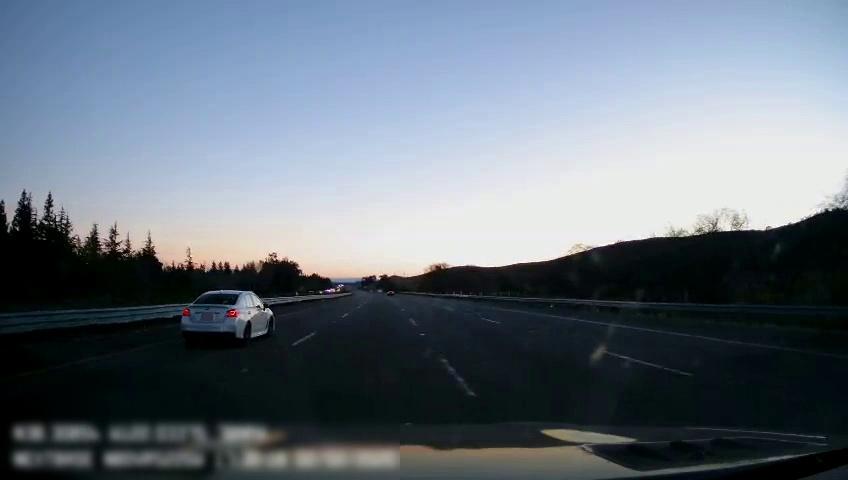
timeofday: Day
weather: Sunny
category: Drivable Space
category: Vehicles | Car
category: Lanes | Current Lane
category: Lanes | Current Lane
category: Lanes | Alternate Lane
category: Lanes | Alternate Lane
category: Lanes | Alternate Lane